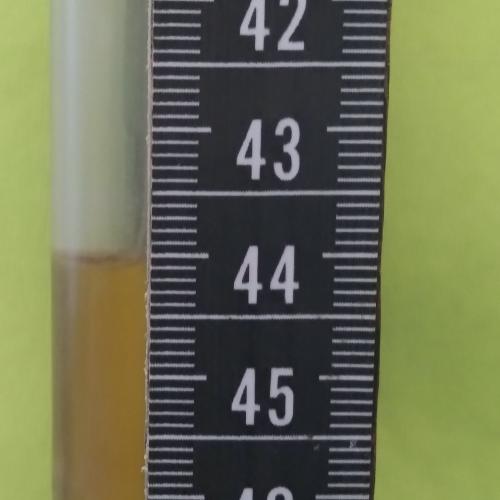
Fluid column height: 44.0 cm